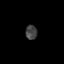
Tissue: skin
Cell type: Epithelial cells
Senescence score: 0.2552
Nuclear area (px): 166
Mean DAPI intensity: 65.458